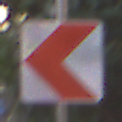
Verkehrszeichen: RichtungstafelnInKurvenKleinRechts
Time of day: MorningAfternoon
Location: Outdoor (Urban)
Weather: Clear
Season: NotSpecified
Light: Natural